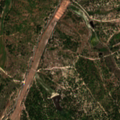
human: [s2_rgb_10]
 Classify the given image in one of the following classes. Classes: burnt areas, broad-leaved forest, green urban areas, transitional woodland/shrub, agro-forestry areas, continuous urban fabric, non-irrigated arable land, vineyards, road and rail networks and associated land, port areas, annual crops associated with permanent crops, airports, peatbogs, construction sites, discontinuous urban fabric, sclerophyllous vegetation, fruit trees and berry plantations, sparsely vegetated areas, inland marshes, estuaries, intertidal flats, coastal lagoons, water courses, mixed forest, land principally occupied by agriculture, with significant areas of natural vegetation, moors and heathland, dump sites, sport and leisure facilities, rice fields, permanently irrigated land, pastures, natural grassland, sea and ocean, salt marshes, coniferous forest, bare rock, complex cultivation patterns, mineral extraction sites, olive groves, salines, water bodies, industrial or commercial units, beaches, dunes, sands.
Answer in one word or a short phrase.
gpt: continuous urban fabric